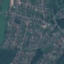
Label: Residential